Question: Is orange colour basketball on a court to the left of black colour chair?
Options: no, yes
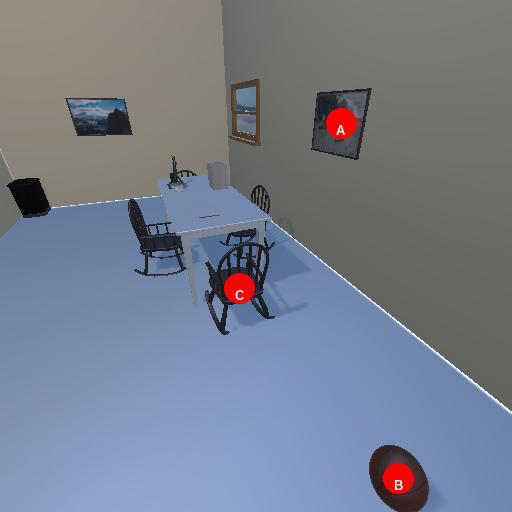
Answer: no